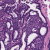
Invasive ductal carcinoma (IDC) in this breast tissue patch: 1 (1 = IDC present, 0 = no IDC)